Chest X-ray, AP view. Patient: 63 years old, sex F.
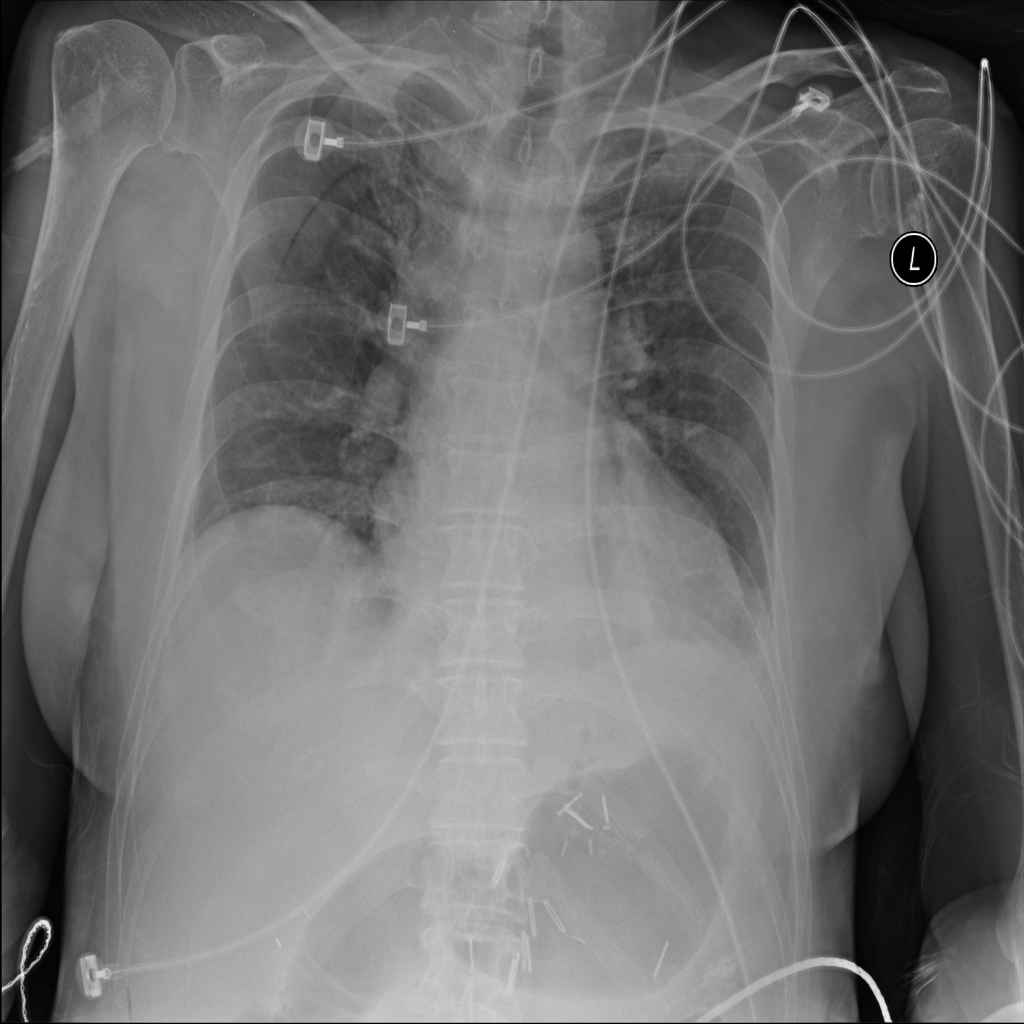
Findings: Atelectasis